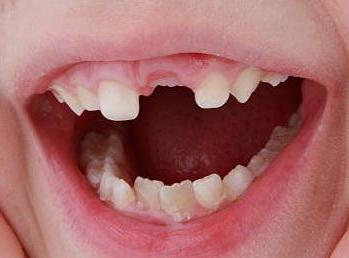
Condition: hypodontia